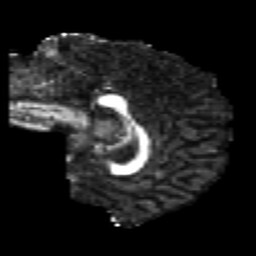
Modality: FA
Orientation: sagittal
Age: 22
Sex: male
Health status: healthy
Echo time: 0.074 s